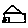
Label: house